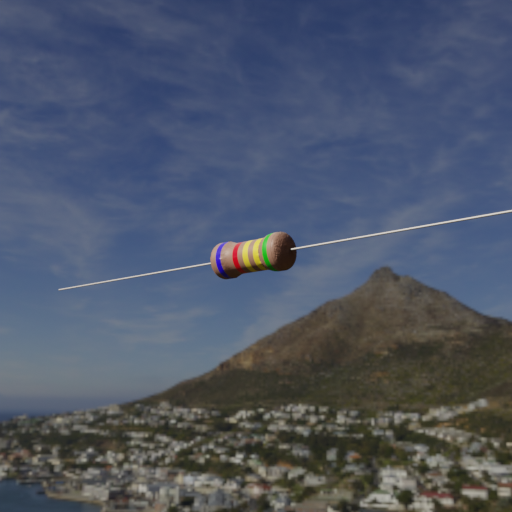
Resistor colour bands (in order): blue, red, yellow, yellow, green